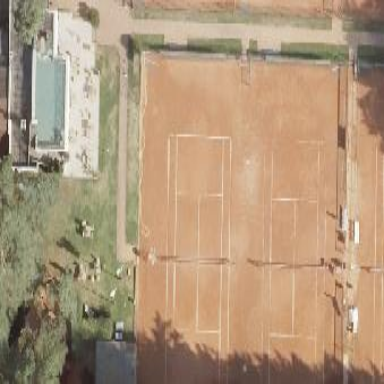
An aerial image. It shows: Tennis court on the leisure land pitch.